Question: I have an jpg Image with a round object in a rect and want to make the envoirement of the round object transparent...

(Remove red area in this example)
With the help of this <URL> and "UIBezierPath bezierPathWithOvalInRect" i've got a little success, but this make a path around my object, and I need to invert it, to make the outside and not the inside of the path transparent..
Im not shure where I have to change my code to get the right result..
Here is my code:
'''
//BezierPath
UIBezierPath *bezierPath = [UIBezierPath bezierPathWithOvalInRect:CGRectMake(0, 0, 100, 100)];
// Create an image context containing the original UIImage.
UIGraphicsBeginImageContext(_imgTemp.image.size);
[_imgTemp.image drawAtPoint:CGPointZero];
// Clip to the bezier path and clear that portion of the image.
CGContextRef context = UIGraphicsGetCurrentContext();
CGContextAddPath(context,bezierPath.CGPath);
CGContextClip(context);
CGContextClearRect(context,CGRectMake(0,0,self._imgTemp.image.size.width,self._imgTemp.image.size.height));
// Build a new UIImage from the image context.
UIImage *newImage = UIGraphicsGetImageFromCurrentImageContext();
UIGraphicsEndImageContext();
self._imgTemp.image = newImage;
'''
Anybody got the resolving?
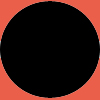
Answer: To only draw within the black circle you should move '[_imgTemp.image drawAtPoint:CGPointZero];' to after 'CGContextClip(context);' and then remove the 'CGContextClearRect( ... )' call entirely:
'''
//BezierPath
UIBezierPath *bezierPath = [UIBezierPath bezierPathWithOvalInRect:CGRectMake(0, 0, 100, 100)];
// Create an image context containing the original UIImage.
UIGraphicsBeginImageContext(_imgTemp.image.size);
// Clip to the bezier path and clear that portion of the image.
CGContextRef context = UIGraphicsGetCurrentContext();
CGContextAddPath(context,bezierPath.CGPath);
CGContextClip(context);
// Draw here when the context is clipped
[_imgTemp.image drawAtPoint:CGPointZero];
// Build a new UIImage from the image context.
UIImage *newImage = UIGraphicsGetImageFromCurrentImageContext();
UIGraphicsEndImageContext();
self._imgTemp.image = newImage;
'''